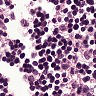
Metastatic tissue present: no